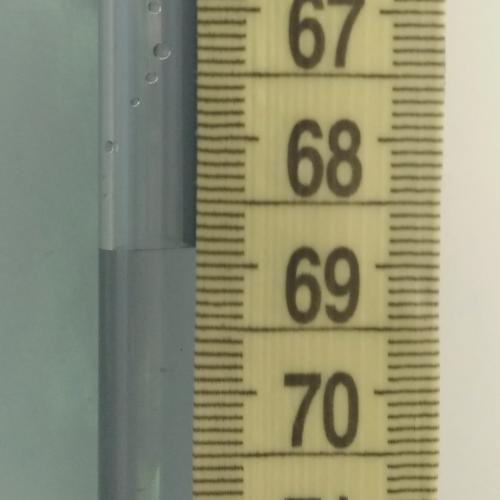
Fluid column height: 68.9 cm